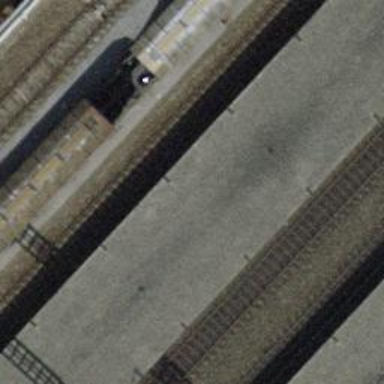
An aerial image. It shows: Black bench.